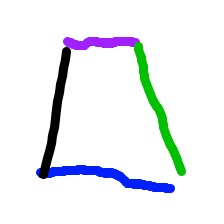
Shape: trapezoid